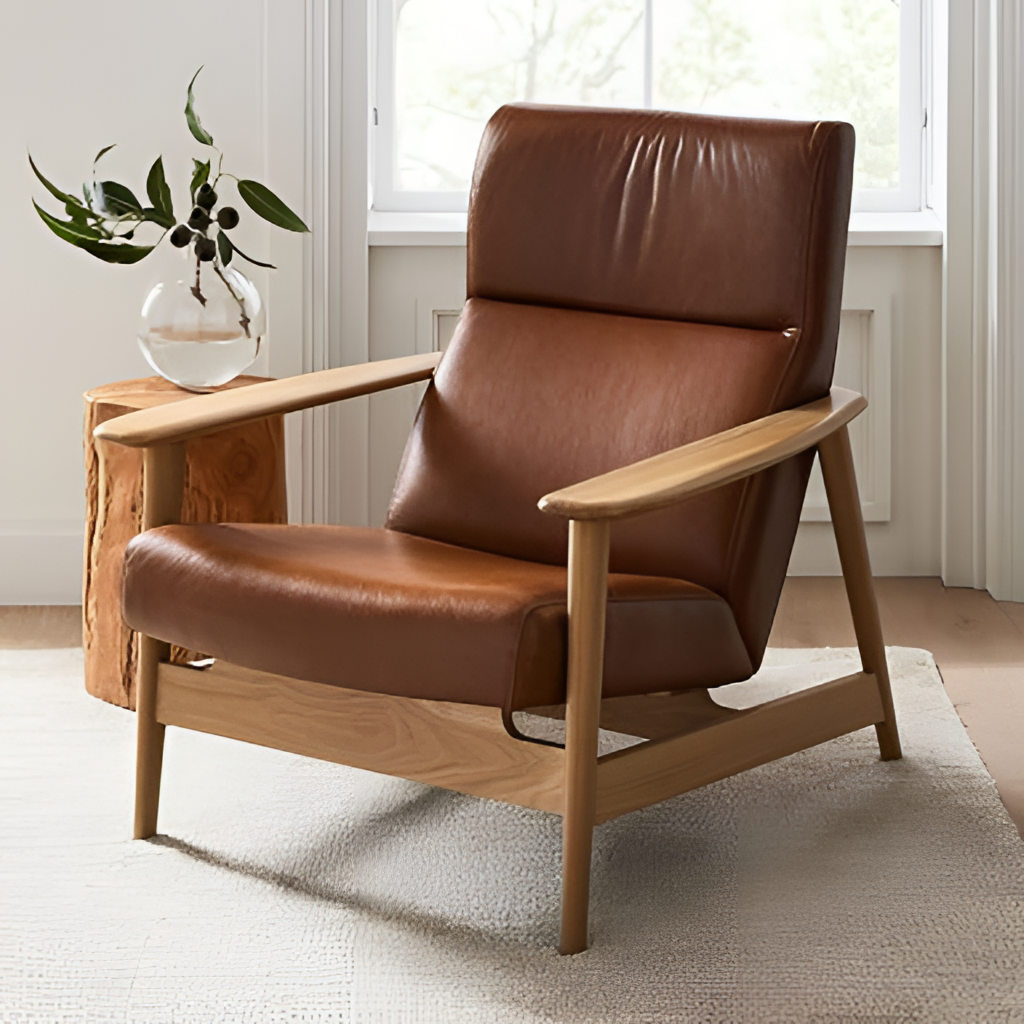
living room, leather armchair, beige wood flooring, with plank pattern, paint wallpaper, with solid pattern, modern